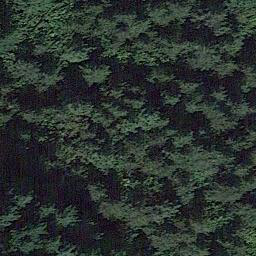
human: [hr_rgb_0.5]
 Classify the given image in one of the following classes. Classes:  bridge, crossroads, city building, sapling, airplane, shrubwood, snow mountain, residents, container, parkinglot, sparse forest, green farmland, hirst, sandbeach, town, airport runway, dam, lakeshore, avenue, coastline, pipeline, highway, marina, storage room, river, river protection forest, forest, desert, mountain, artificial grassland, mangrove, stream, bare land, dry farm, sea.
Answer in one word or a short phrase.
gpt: forest